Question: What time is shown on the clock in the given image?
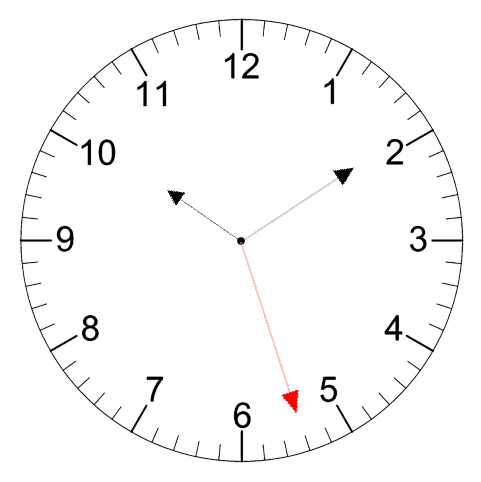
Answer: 10:09:27